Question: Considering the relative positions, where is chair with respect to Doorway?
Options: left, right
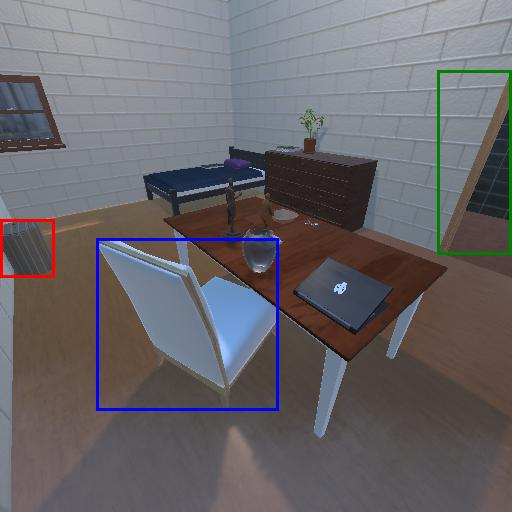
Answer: left